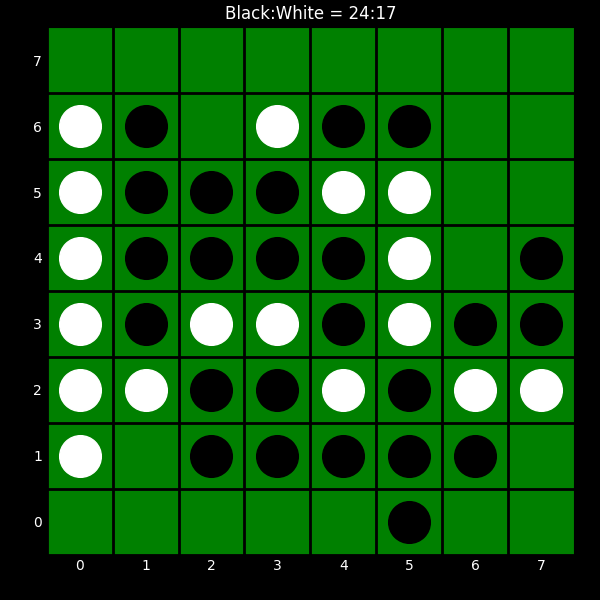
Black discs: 24
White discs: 17